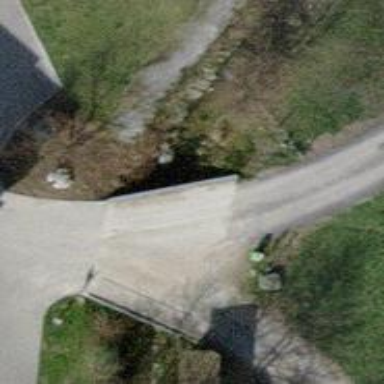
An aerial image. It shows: Tunnel.